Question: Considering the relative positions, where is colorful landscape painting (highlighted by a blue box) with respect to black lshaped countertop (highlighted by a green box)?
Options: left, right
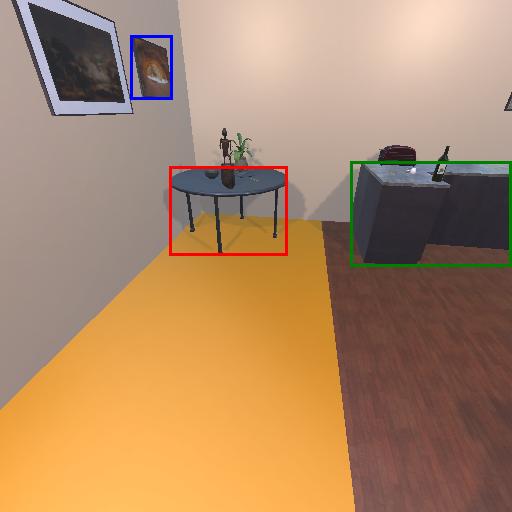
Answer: left